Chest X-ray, PA view. Patient: 44 years old, sex M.
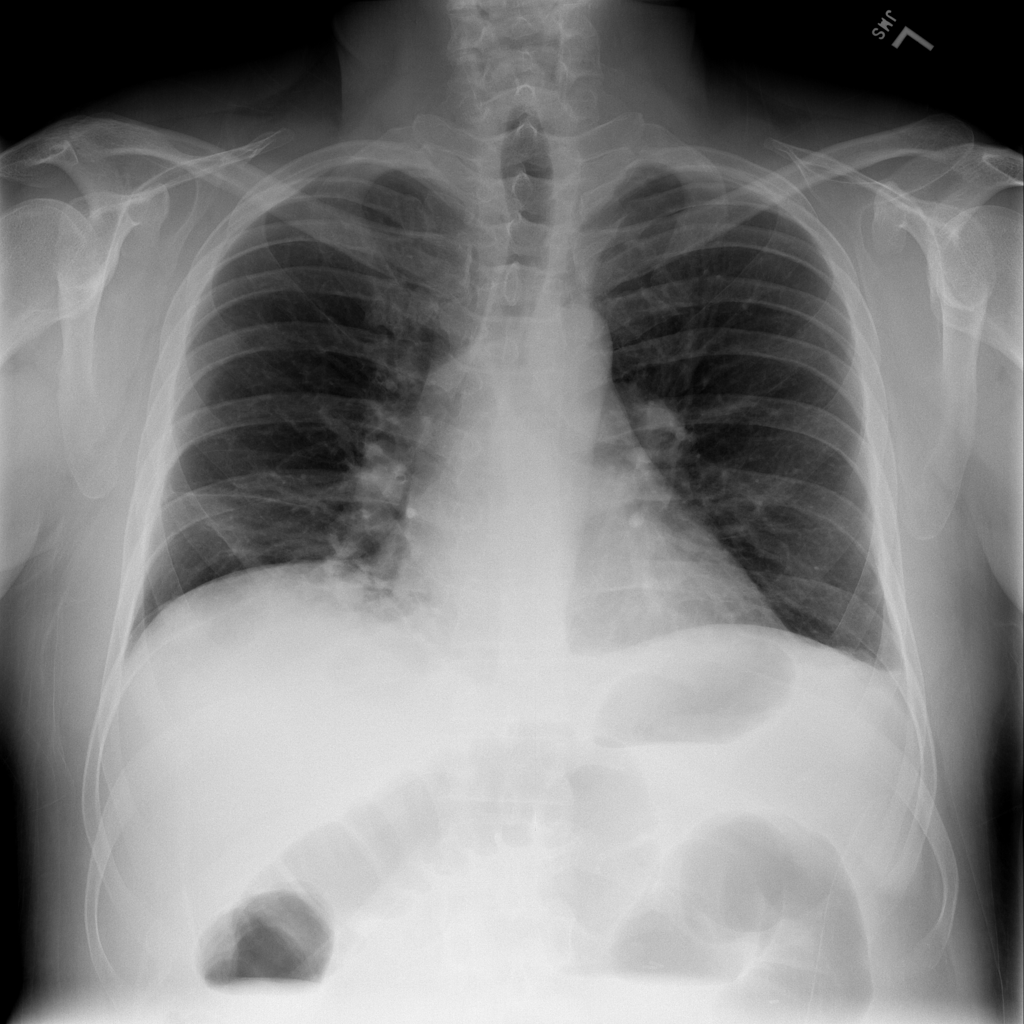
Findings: No Finding